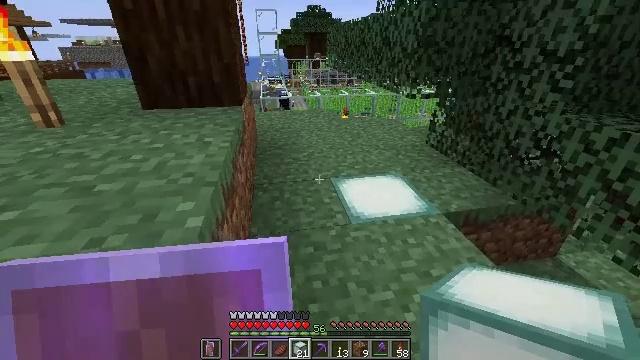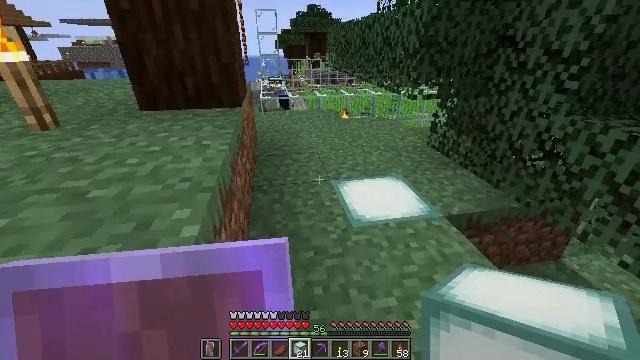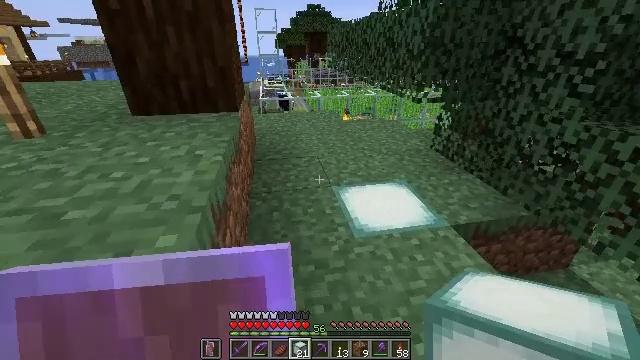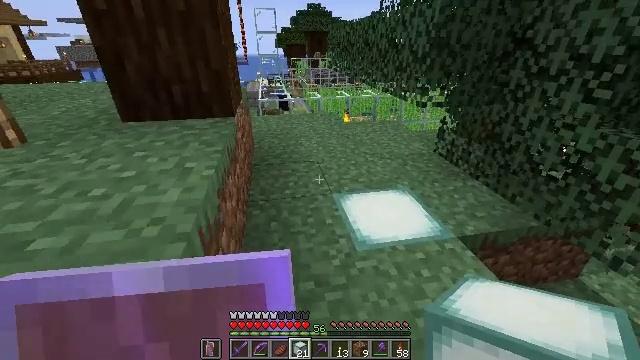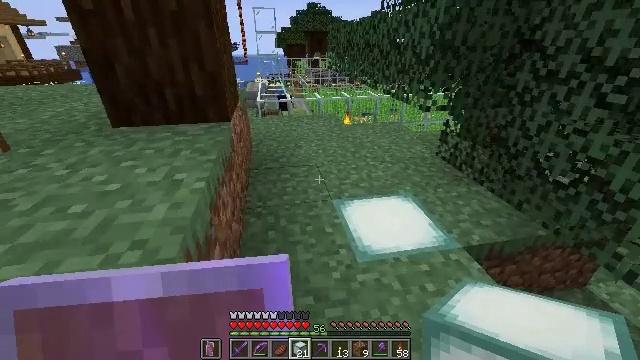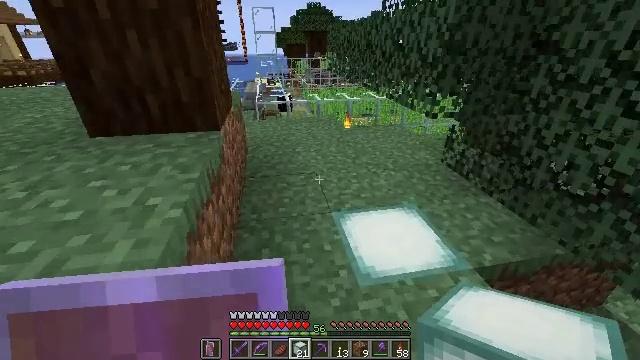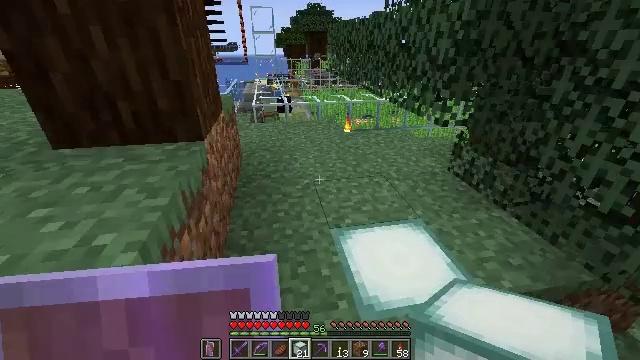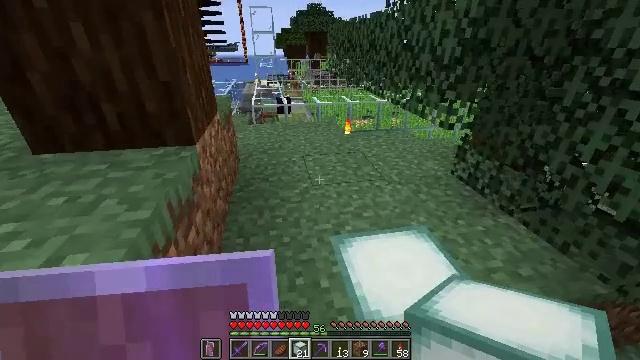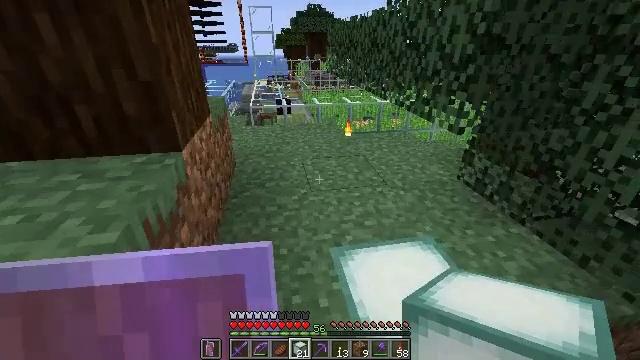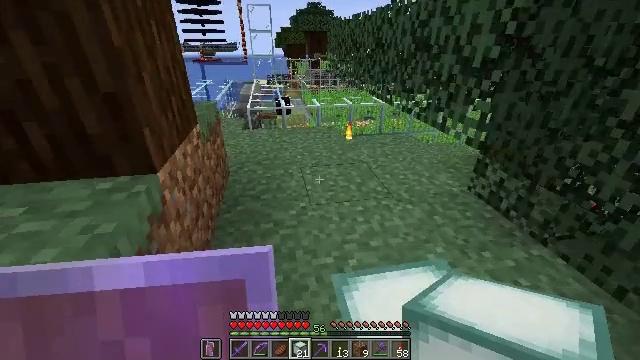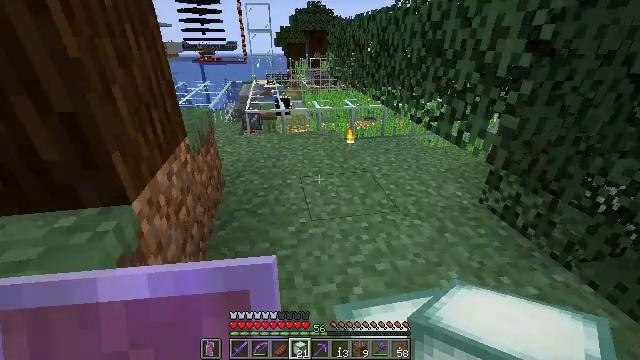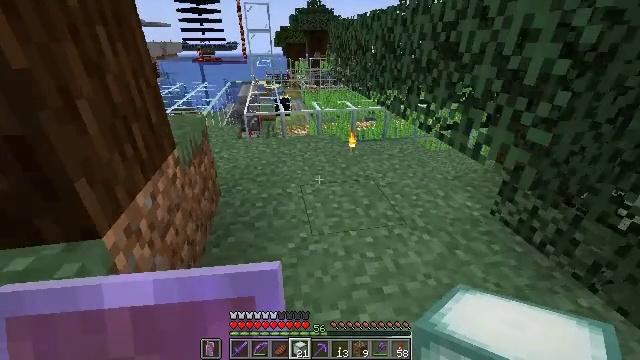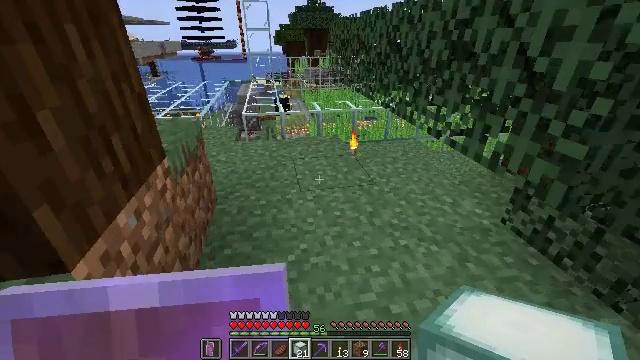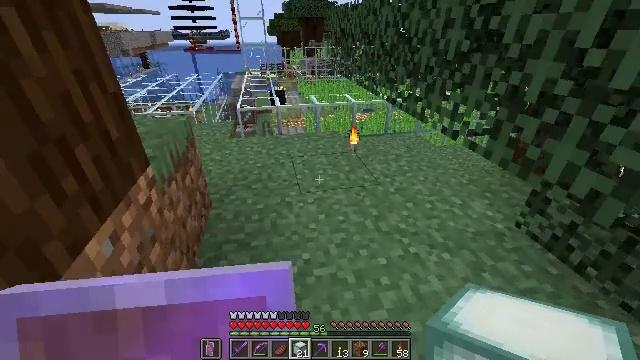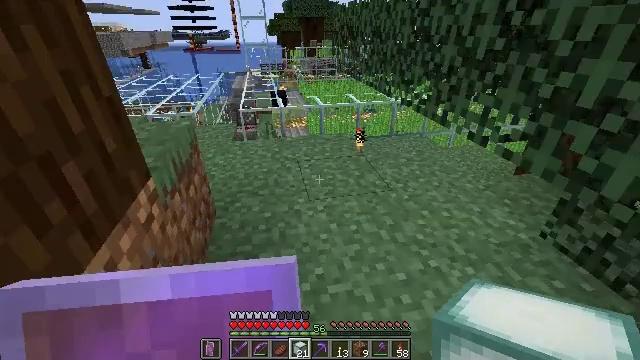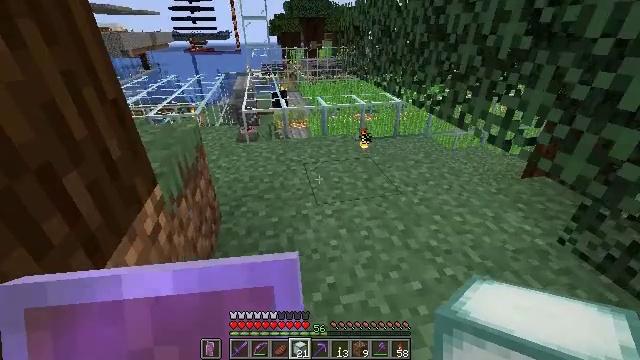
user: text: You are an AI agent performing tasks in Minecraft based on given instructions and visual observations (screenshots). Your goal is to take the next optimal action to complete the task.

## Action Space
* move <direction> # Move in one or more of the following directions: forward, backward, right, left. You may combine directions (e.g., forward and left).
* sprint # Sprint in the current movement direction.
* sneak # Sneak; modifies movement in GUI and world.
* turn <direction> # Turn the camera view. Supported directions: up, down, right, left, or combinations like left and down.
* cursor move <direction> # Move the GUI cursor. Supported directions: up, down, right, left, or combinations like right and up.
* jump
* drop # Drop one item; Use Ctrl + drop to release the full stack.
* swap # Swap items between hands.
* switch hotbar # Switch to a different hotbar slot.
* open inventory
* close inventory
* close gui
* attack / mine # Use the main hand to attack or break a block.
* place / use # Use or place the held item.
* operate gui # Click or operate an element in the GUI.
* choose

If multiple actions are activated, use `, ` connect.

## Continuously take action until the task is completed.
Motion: motion action
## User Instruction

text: Harvest the sea lantern from its structure.
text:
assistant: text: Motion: move forward
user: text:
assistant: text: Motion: move forward
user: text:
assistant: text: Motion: move forward
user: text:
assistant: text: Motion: move forward
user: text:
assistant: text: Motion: move forward
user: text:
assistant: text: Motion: move forward
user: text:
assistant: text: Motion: move forward
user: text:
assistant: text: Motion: move forward
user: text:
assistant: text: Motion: move forward
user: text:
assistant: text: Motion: move forward
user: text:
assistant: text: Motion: move forward
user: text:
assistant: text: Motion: move forward
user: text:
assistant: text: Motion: move forward and move left, turn down
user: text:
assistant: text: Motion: move forward and move left
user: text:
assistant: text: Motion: move left
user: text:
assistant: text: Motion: move left
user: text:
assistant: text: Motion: move left
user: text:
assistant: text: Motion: move left, turn right and down
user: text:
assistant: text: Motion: move left, turn right and down
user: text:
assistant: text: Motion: move left, turn right and down
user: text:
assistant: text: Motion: move left, turn right and down
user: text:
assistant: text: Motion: move left
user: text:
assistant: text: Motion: move left
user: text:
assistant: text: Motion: move left
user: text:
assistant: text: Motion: turn right
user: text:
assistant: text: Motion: turn right and down
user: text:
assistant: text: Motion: turn right and down
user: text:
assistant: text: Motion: turn right and down
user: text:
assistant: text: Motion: turn right and down
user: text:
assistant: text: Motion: turn right